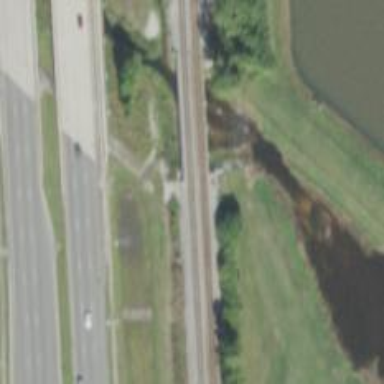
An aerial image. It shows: Railway bridge.